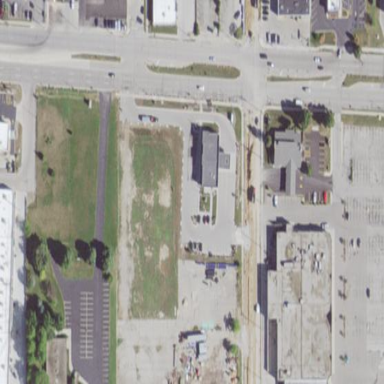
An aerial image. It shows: Asphalt surface in brownfield area.